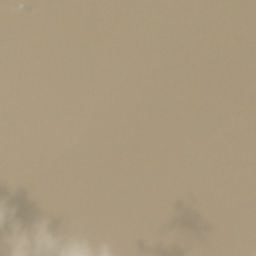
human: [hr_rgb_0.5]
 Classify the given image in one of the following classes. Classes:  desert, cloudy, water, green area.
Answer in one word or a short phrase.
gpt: cloudy